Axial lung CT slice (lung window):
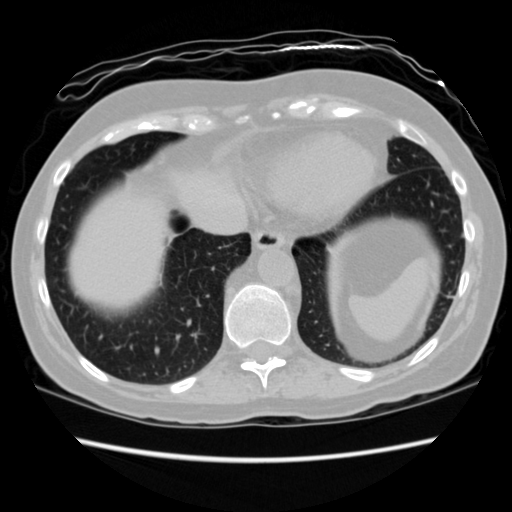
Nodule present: no